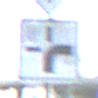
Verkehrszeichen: VerlaufVorfahrtsstrasse3
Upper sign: Vorfahrtsstrasse
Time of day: SunriseSunset
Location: Outdoor (Urban)
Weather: Clear
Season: NotSpecified
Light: Natural